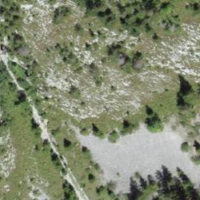
EUNIS habitat code: 23
Species observed at this site:
Stauroderus scalaris